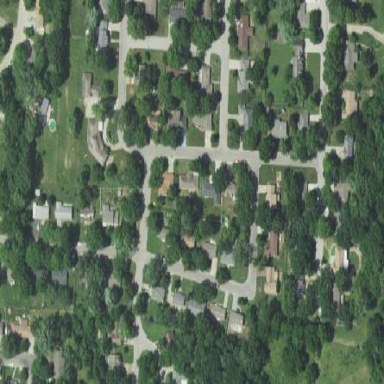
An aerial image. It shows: This residential area consists of single-family homes.